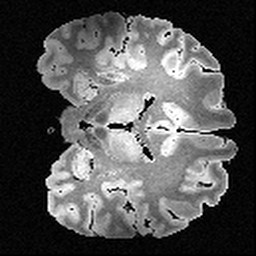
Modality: FLASH
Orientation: axial